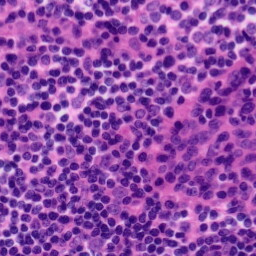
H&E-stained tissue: Tonsil